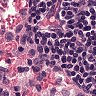
Metastatic tissue present: no